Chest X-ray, PA view. Patient: 48 years old, sex F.
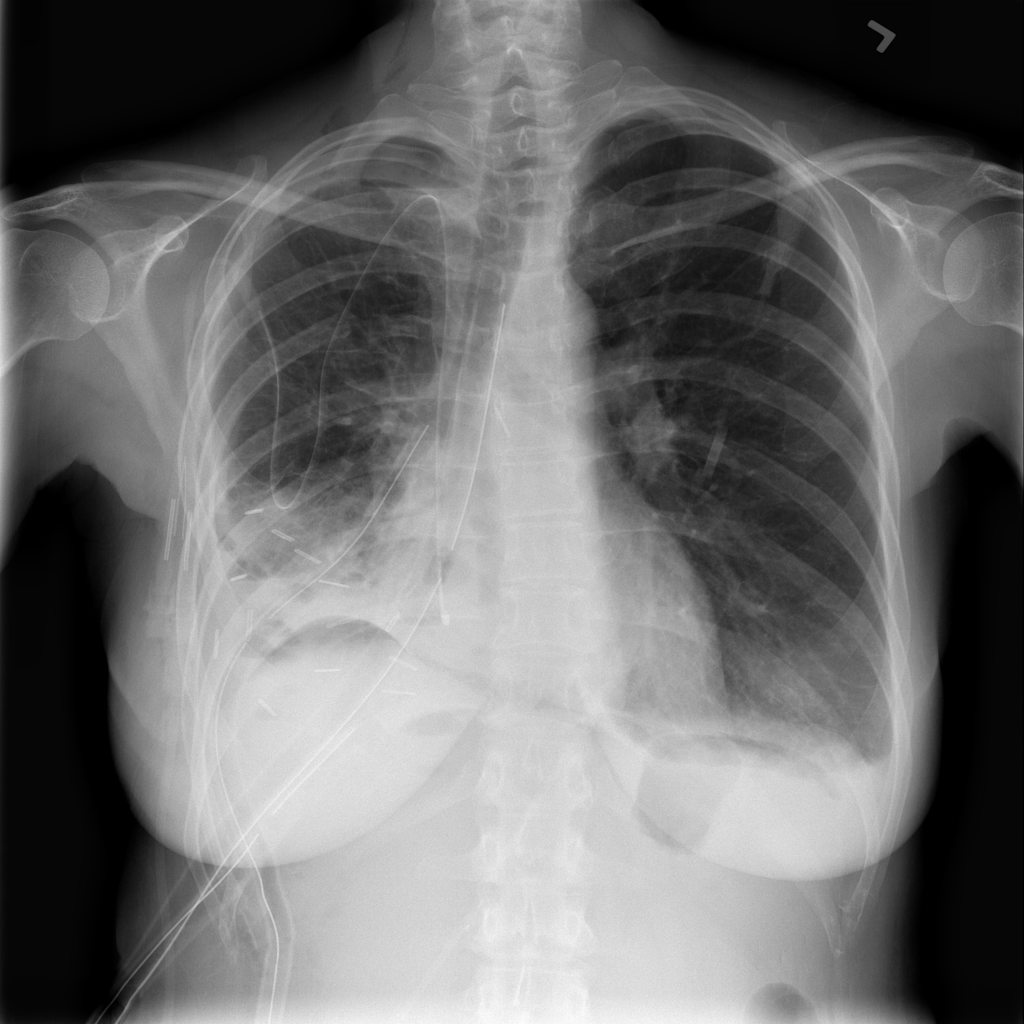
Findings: Atelectasis, Infiltration